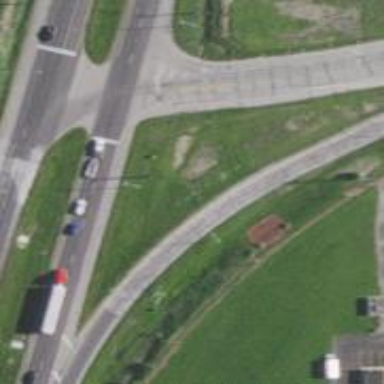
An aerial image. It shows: Trunk link highway.